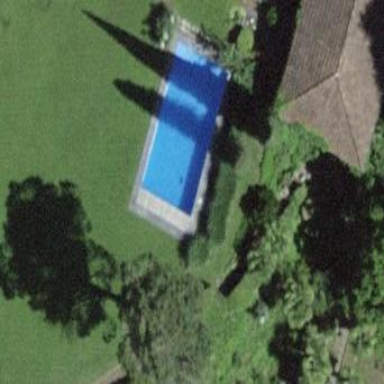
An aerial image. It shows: Swimming pool located in leisure land.